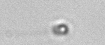
Label: nanoplankton_mix